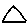
Label: triangle